Question:
My phpmyadmin is funny
The last couple of days, the overview of the table columns is total "encoded" gibberish
Everything is set to be UTF-8 by the way
The database works perfectly otherwise
Don't know what's happening. Do you?
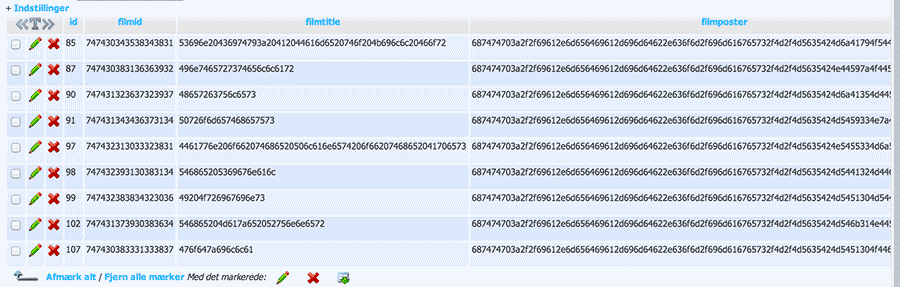
Answer: Check if '$cfg['DisplayBinaryAsHex'] = true;' in and if it is 'true' set it to 'false'. That might help.